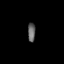
Tissue: prostate
Cell type: Myeloid cells
Senescence score: 0.7867
Nuclear area (px): 142
Mean DAPI intensity: 99.296